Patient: sex M, age 60
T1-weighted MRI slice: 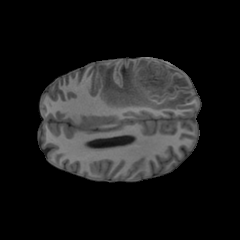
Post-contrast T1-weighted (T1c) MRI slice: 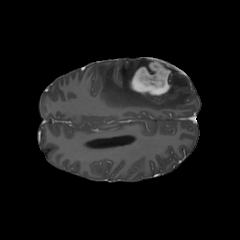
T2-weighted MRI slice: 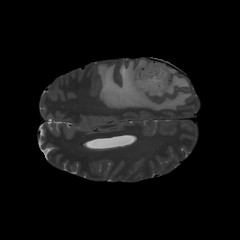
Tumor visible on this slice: yes
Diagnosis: Glioblastoma, IDH-wildtype
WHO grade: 4